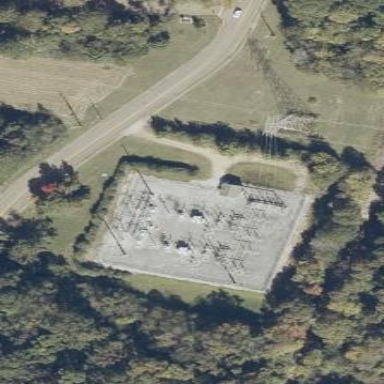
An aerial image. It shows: Distribution level power substation surrounded by fence.